An envelope spectrum derived from a bearing vibration measurement is shown; the reference markers locate BPFO, BPFI, BSF and FTF for this bearing geometry and shaft speed. Based on the visible evidence, which condition applies: normal, inner_race, outer_race, ball?
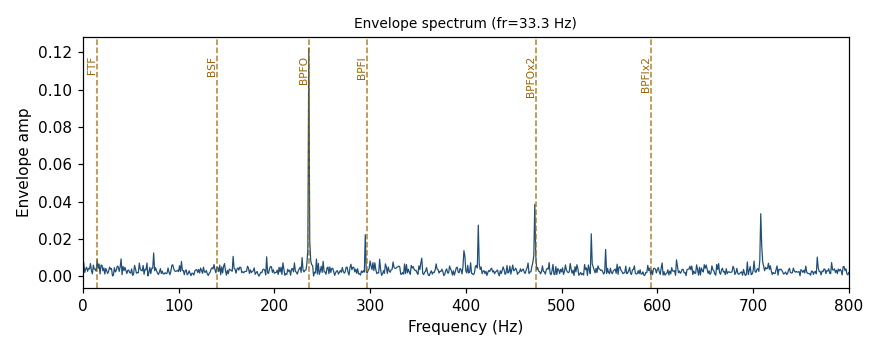
Answer: outer_race